Interaction volume radius: 10 \u00c5
Interaction volume height: 40 \u00c5
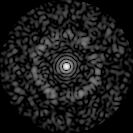
Disorder parameter: 0.8307